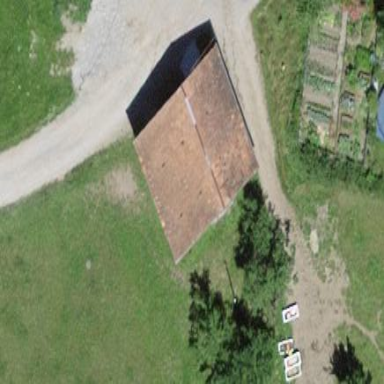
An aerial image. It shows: Shed building.